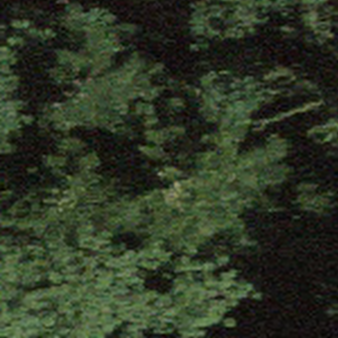
Label: other